Aerial crown-view tile of a tropical tree (Barro Colorado Island, Panama), acquired 20241014:
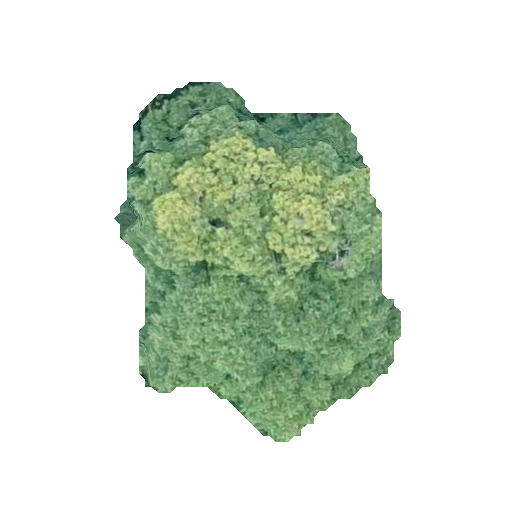
Species: Astronium graveolens
GBIF accepted scientific name: Astronium graveolens
Crown area: 112.53 m²